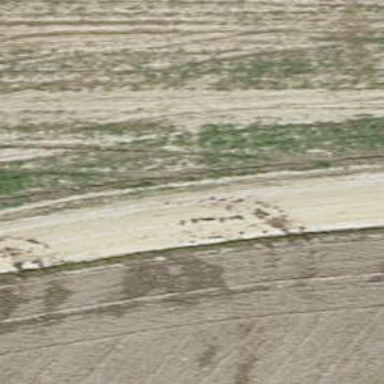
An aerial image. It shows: Gravel track with grade2 quality.